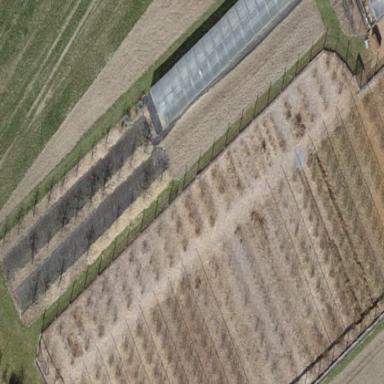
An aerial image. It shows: Orchard.